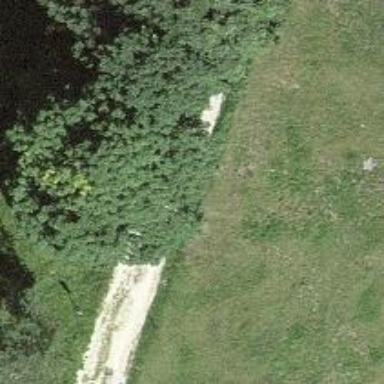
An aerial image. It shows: Unpaved track with grade2 quality type.